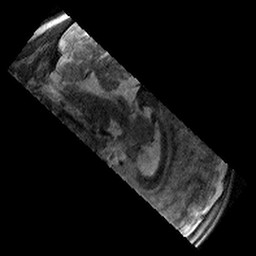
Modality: T2w
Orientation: sagittal
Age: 9
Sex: male
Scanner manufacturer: siemens
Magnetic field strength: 3 T
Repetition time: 9.23 s
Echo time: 0.067 s